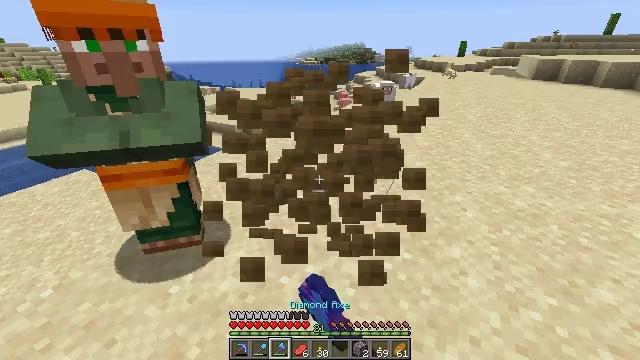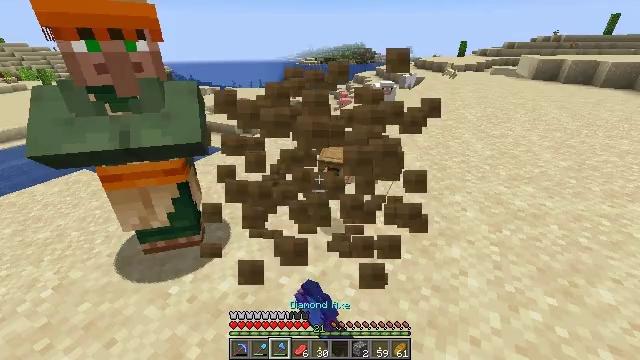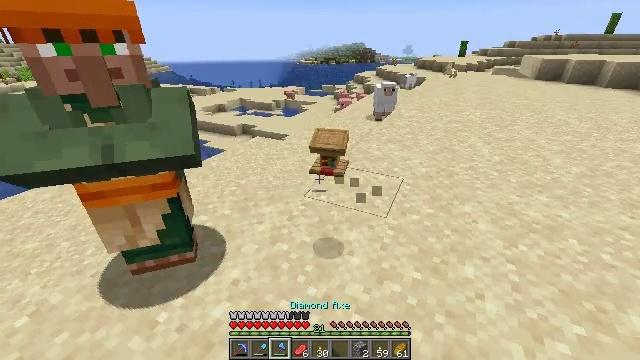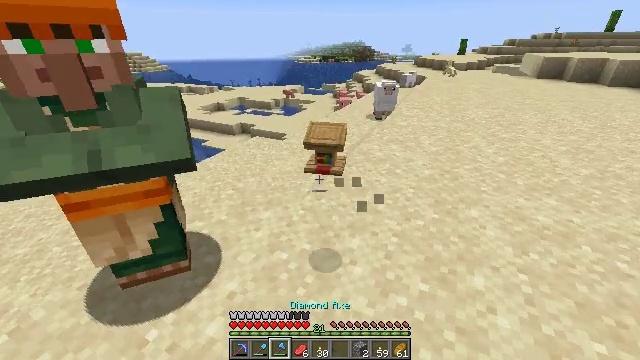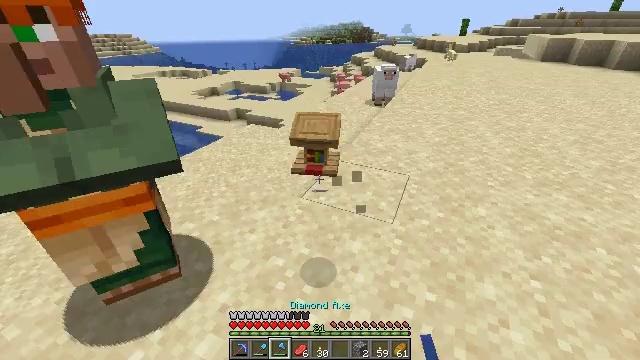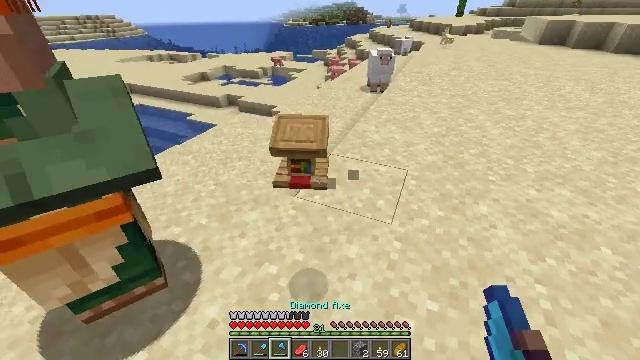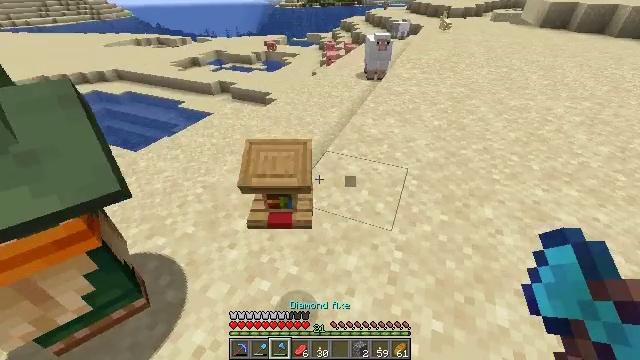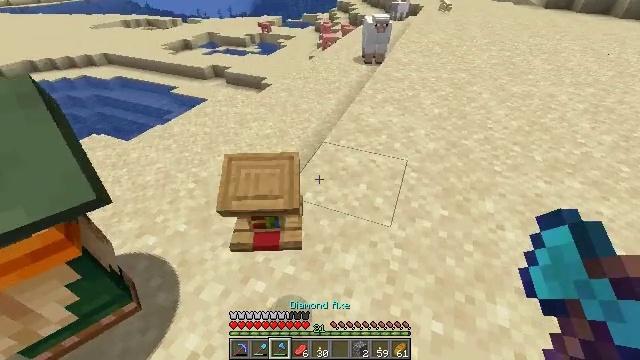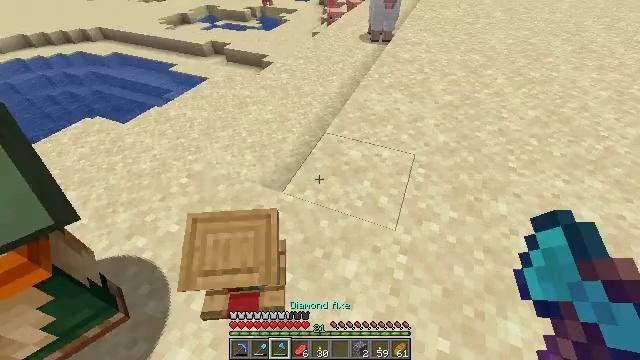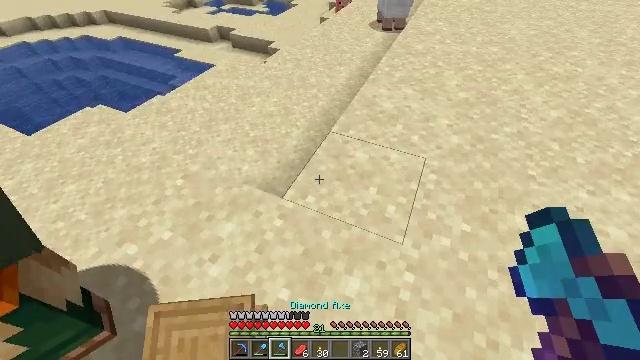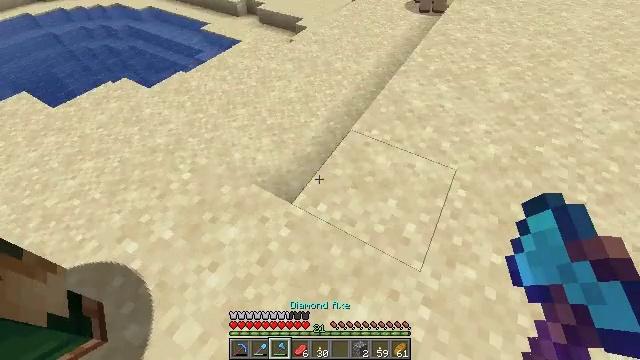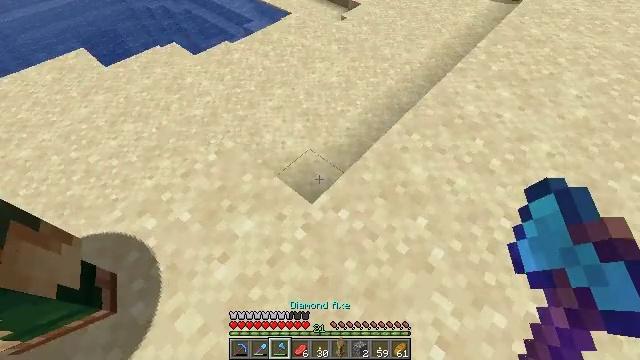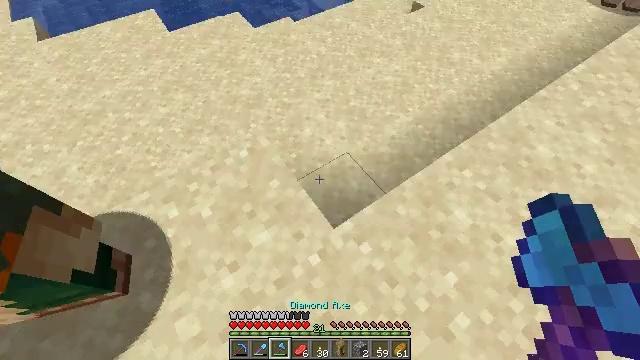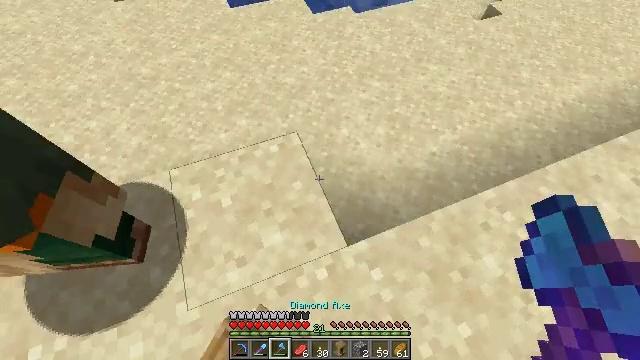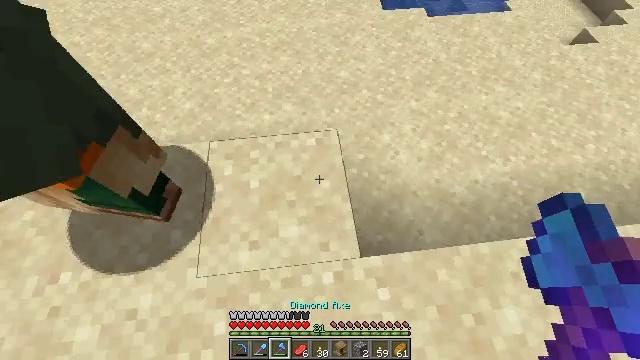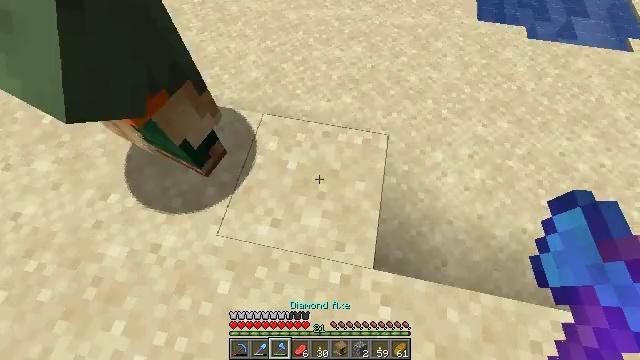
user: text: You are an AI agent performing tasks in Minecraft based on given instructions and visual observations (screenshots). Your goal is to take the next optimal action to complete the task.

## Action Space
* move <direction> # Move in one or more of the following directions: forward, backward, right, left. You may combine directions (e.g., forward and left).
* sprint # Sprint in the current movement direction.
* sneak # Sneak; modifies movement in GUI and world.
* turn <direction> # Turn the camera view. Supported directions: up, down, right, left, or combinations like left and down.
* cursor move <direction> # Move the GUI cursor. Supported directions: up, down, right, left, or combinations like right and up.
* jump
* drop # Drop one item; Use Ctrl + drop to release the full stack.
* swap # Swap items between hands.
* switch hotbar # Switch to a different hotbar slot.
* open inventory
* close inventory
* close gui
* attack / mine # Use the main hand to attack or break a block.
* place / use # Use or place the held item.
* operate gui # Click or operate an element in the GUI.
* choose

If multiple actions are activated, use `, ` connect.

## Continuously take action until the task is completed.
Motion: motion action
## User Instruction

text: Break the composter to recycle it.
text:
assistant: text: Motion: move forward, attack / mine
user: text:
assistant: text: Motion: move forward
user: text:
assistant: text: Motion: move forward
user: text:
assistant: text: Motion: move forward, turn down
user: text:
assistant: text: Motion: move forward, turn right and down
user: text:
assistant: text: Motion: move forward, turn right and down
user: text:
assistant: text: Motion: move forward, turn down
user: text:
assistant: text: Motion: move forward, turn down
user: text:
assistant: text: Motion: move forward, turn left and down
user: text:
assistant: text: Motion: move forward, turn left and down
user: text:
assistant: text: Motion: move forward, turn left and down
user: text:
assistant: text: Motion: move forward, turn left and down
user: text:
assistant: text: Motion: turn left and down
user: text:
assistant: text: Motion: turn left and down
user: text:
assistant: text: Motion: turn left and down
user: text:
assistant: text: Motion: turn left
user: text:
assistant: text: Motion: move left, turn left and up
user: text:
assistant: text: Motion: move left, turn left and up
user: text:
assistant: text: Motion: move left, turn left and up
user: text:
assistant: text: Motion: move left, turn left and up
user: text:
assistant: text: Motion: move forward and move left, turn left and up
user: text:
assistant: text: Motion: move forward and move left, turn left and up
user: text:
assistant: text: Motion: move forward and move left, turn left and up
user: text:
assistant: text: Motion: move forward and move left, turn left and up
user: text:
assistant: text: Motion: move forward and move left, turn left and up
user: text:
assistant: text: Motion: move forward, turn left and up
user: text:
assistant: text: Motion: move forward, turn left and up
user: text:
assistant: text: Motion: move forward, turn left and up, switch to hotbar 6
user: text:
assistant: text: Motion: move forward, turn left and up, switch to hotbar 6
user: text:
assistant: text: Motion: move forward, switch to hotbar 6